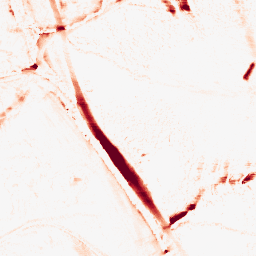
Category: morphological
Decomposition family: morphological_ellipse
Decomposition parameters: operation: opening
width: 10
height: 20
Upsampling method: sinc_blackman
Upsampling parameters: scale: 2
kernel_size: 16
Upsampling scale: 2